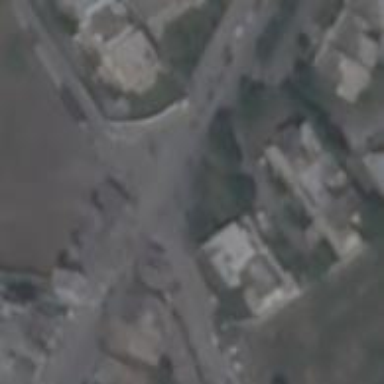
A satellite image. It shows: Crossing road.